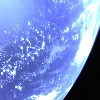
Label: water